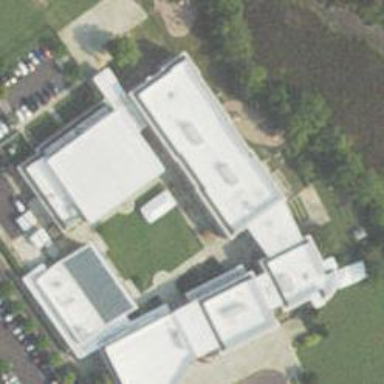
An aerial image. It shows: School.